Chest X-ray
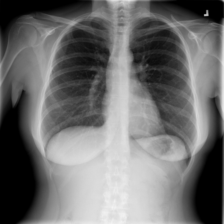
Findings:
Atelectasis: negative
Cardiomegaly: negative
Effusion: negative
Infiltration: negative
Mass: negative
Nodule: negative
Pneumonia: negative
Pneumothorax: negative
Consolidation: negative
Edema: negative
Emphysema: negative
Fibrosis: negative
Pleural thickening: negative
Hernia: negative